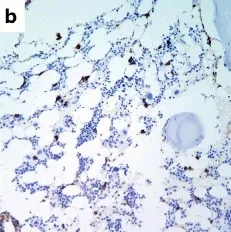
Bone marrow biopsy showing increased fat and decreased cellularity with relative paucity of normal B-cells. B; IHC CD138 (200x), occasional plasmacytoid reactive cells.
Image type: pathology (immunostaining)